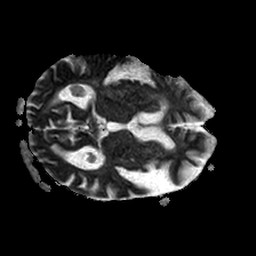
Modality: ADC
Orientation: axial
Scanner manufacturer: philips
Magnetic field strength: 1.5 T
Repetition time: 3.392 s
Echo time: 0.06899 s